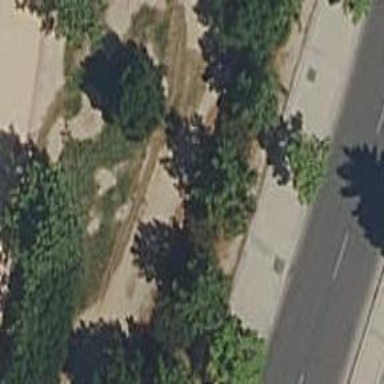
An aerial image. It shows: Unpaved footway.